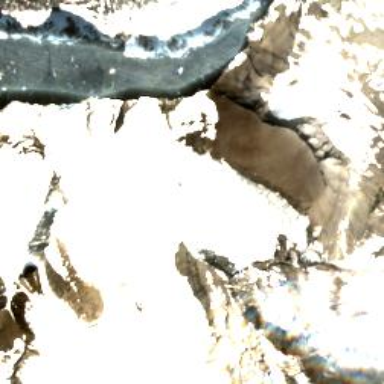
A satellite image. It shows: Majestic glacier in the distance.